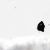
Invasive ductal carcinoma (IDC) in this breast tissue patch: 0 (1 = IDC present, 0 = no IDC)